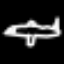
Label: airplane